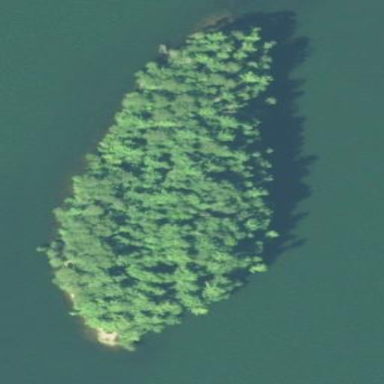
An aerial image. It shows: Islet.